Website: walmart
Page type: billing-address
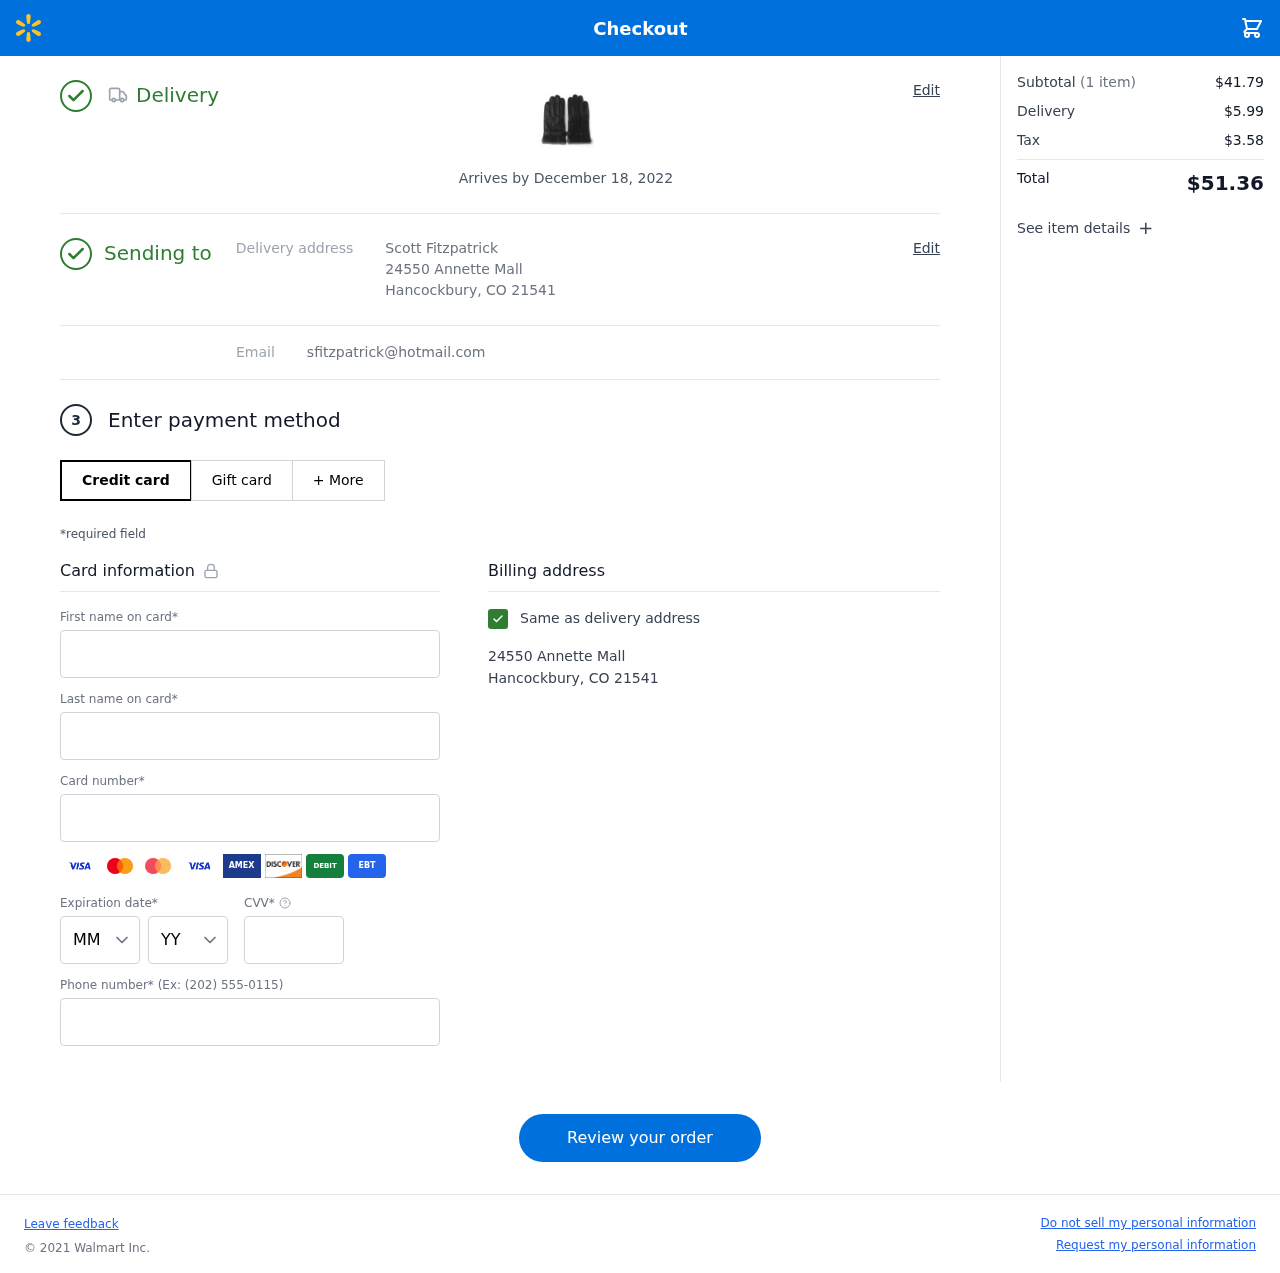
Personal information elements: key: PII_CARD_CVV
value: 5154
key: PII_CARD_EXPIRY_MONTH
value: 09
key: PII_CARD_EXPIRY_YEAR
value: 30
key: PII_CARD_NUMBER
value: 3450 5446 4448 415
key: PII_EMAIL
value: sfitzpatrick@hotmail.com
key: PII_FIRSTNAME
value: Scott
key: PII_FULLNAME
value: Scott Fitzpatrick
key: PII_LASTNAME
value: Fitzpatrick
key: PII_PHONE
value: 9792879508
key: PII_STREET
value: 24550 Annette Mall
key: PII_CITY_STATE_ZIP
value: Hancockbury, CO 21541
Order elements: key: ORDER_DELIVERY_DATE
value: Arrives by December 18, 2022
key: ORDER_NUM_ITEMS
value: (1 item)
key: ORDER_SUBTOTAL
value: $41.79
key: ORDER_SHIPPING_COST
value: $5.99
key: ORDER_TAX
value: $3.58
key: ORDER_TOTAL
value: $51.36